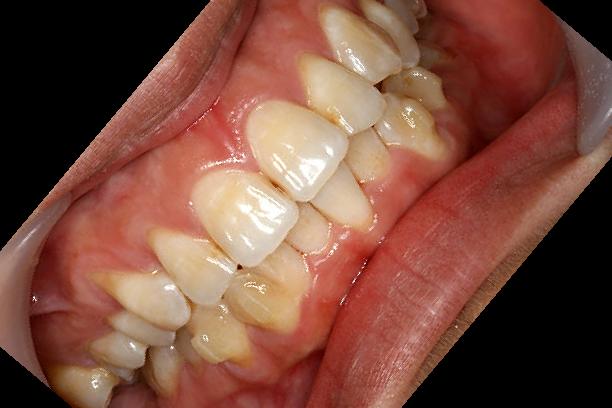
Condition: Calculus